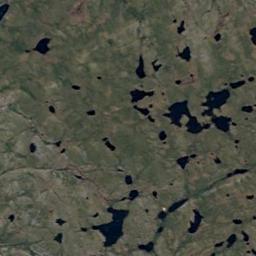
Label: wetland